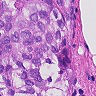
Metastatic tissue present: yes